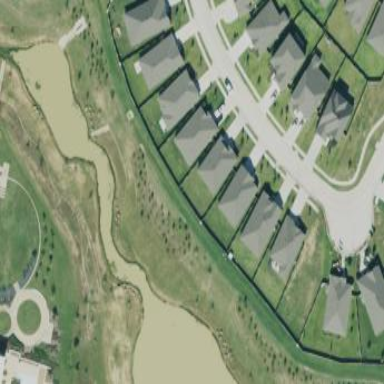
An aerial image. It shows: Retention basin containing natural water.